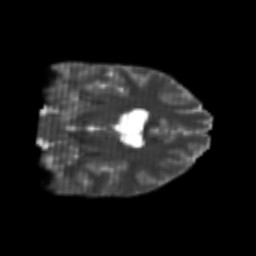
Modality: T2w
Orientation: coronal
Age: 23
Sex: male
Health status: healthy
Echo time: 0.074 s